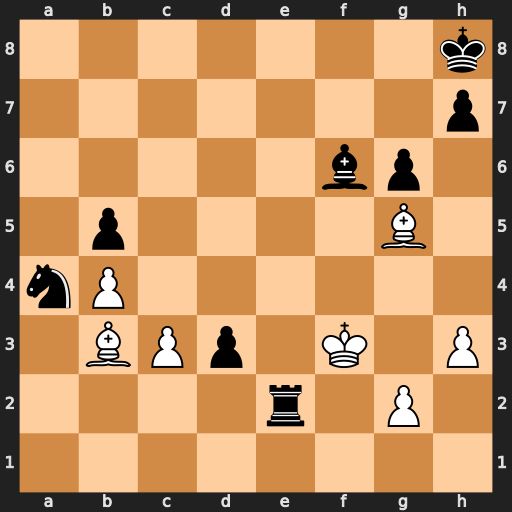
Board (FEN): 7k/7p/5bp1/1p4B1/nP6/1BPp1K1P/4r1P1/8
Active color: w
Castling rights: -
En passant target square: -
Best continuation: Bxf6#